Interaction volume radius: 10 \u00c5
Interaction volume height: 15 \u00c5
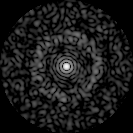
Disorder parameter: 0.8479